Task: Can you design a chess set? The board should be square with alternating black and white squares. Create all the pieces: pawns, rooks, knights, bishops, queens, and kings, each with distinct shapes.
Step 3572:
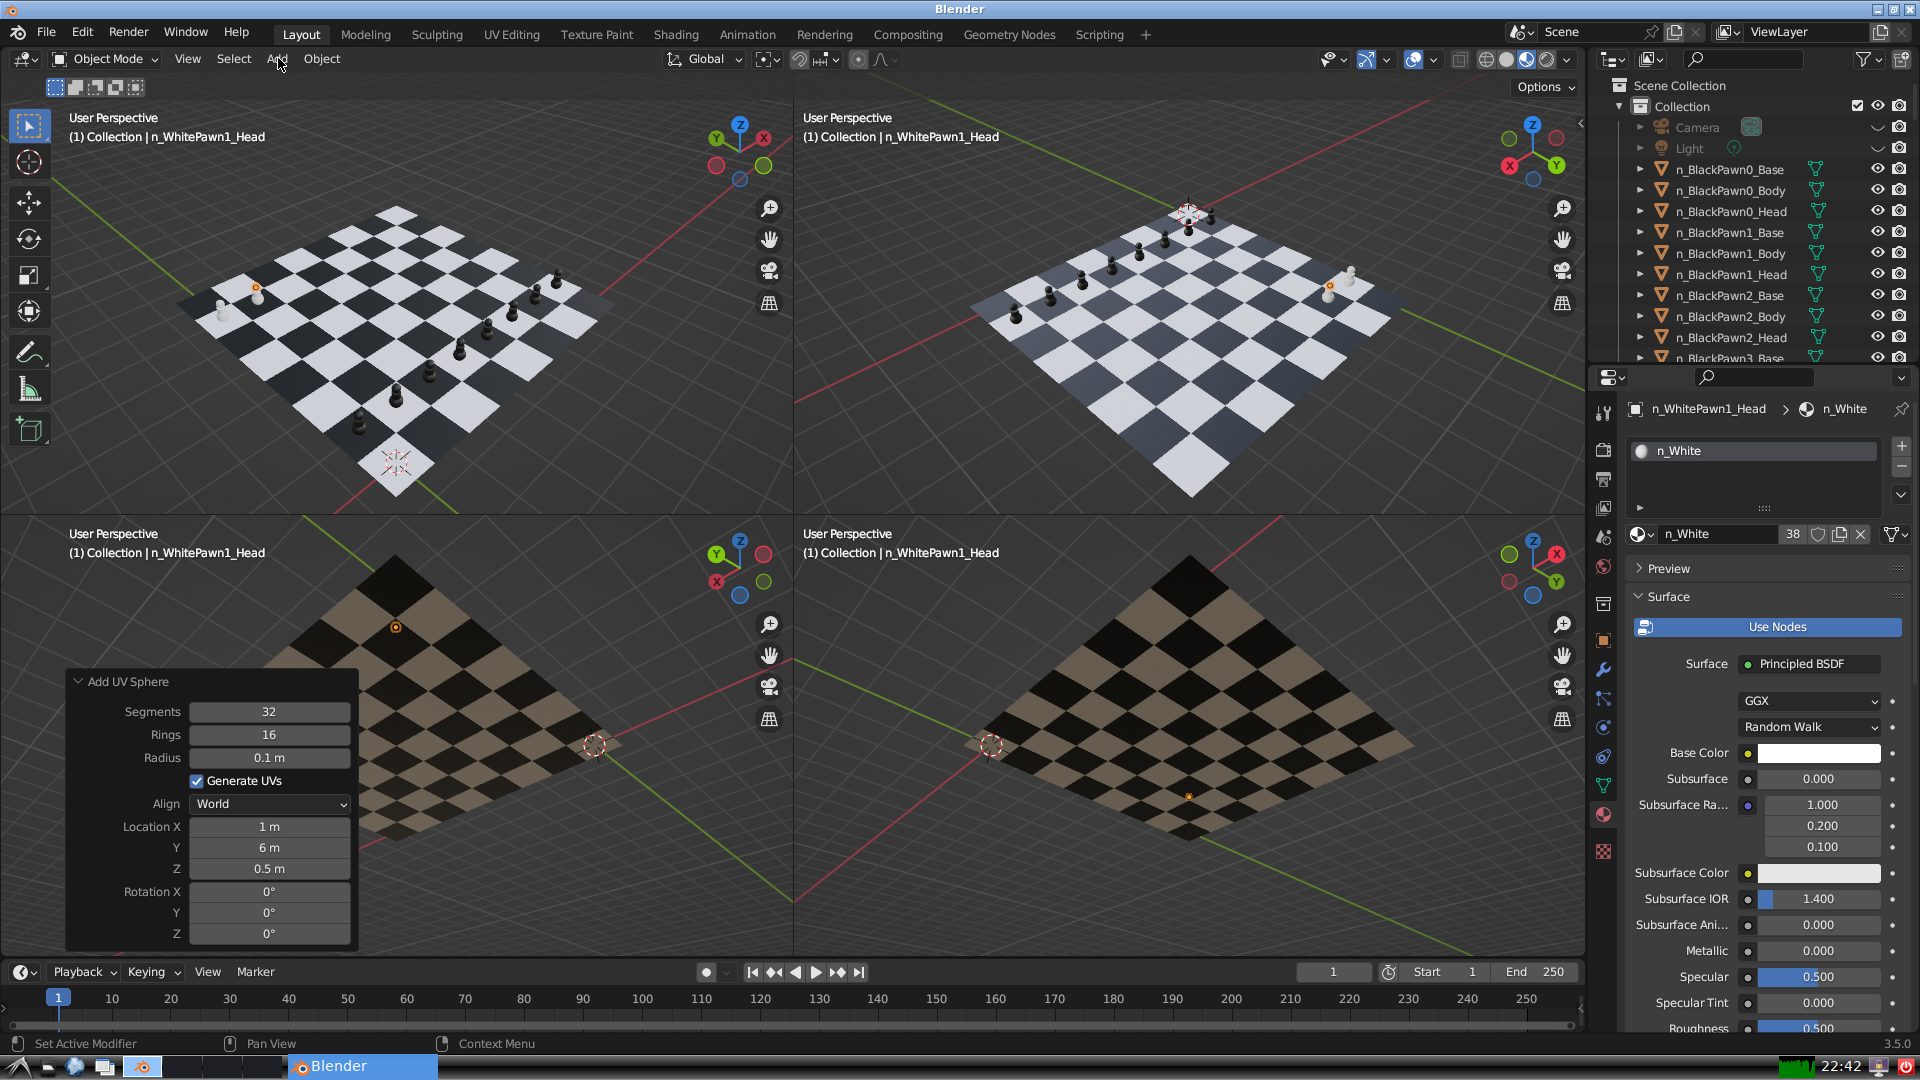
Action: click: no